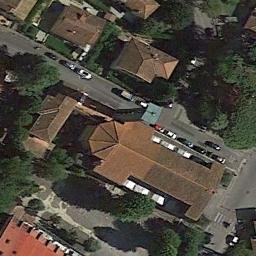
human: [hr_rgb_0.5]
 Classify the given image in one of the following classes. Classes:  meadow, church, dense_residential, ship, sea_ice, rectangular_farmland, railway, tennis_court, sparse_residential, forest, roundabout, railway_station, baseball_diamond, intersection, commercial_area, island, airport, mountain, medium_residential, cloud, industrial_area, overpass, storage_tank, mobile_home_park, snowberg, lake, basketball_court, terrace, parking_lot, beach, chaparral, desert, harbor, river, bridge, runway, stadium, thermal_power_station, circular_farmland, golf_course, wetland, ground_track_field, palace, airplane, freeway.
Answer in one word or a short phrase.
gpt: church